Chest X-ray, AP view. Patient: 19 years old, sex M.
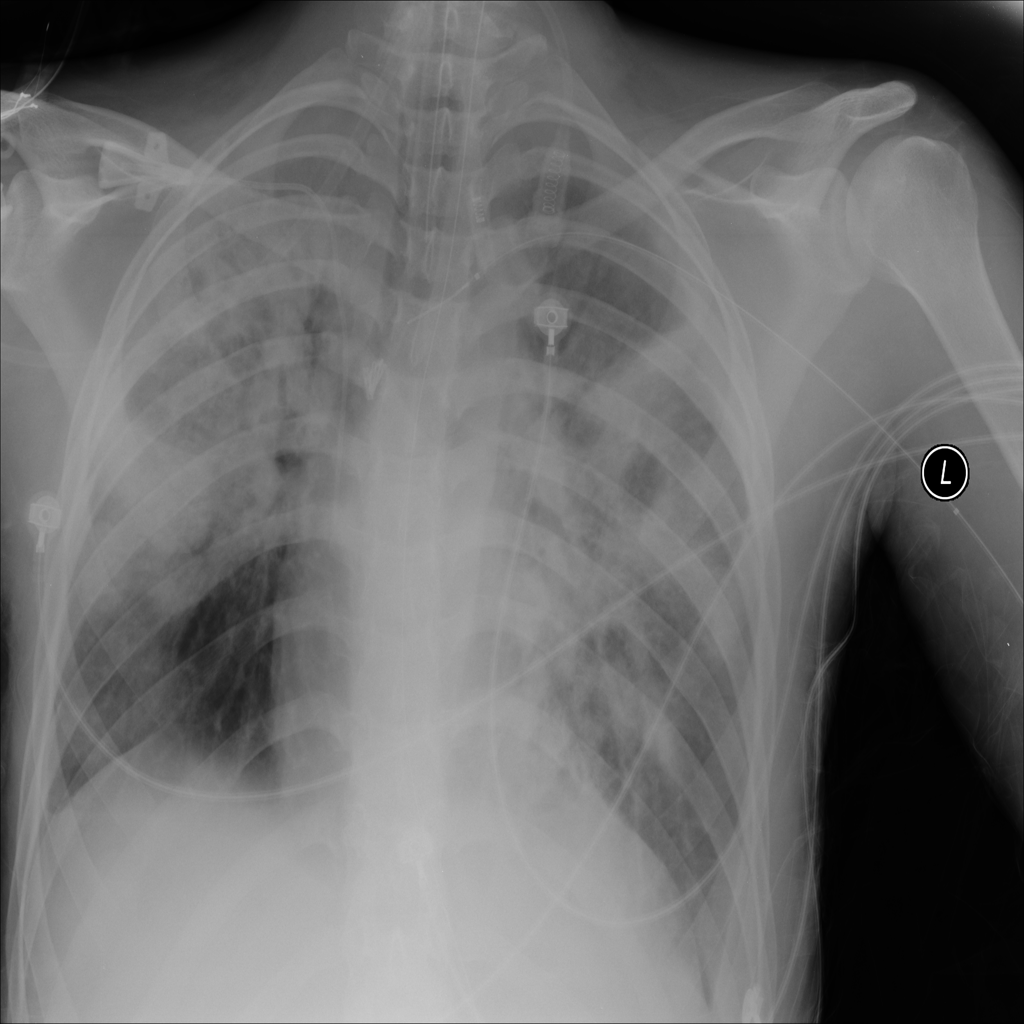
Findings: No Finding